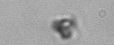
Label: detritus